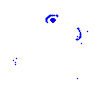
Particle: electron